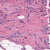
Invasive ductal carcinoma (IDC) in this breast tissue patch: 0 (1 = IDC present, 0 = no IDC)